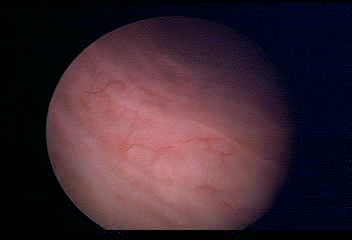
Modality: WLC
Class: Normal mucosa
Bladder cancer association: No